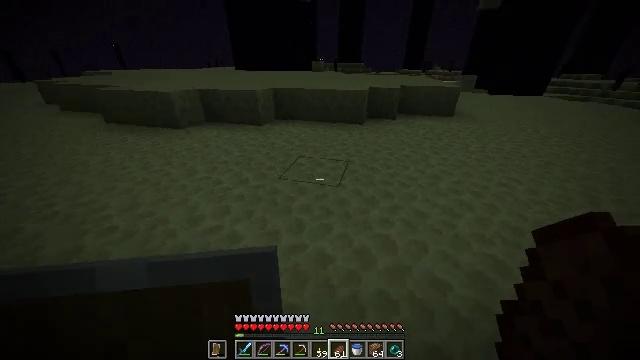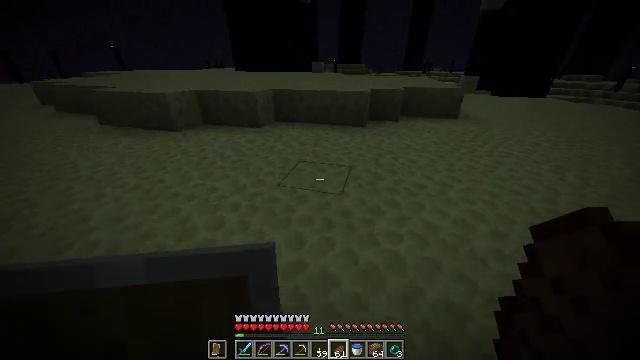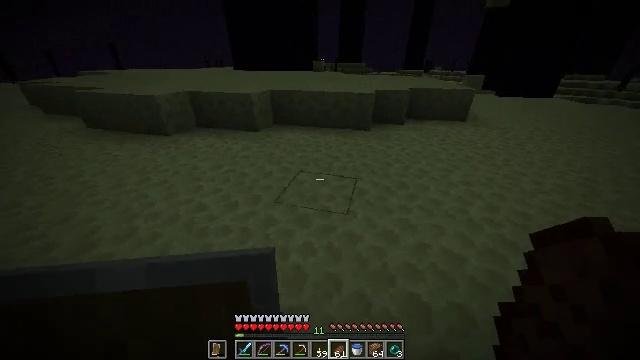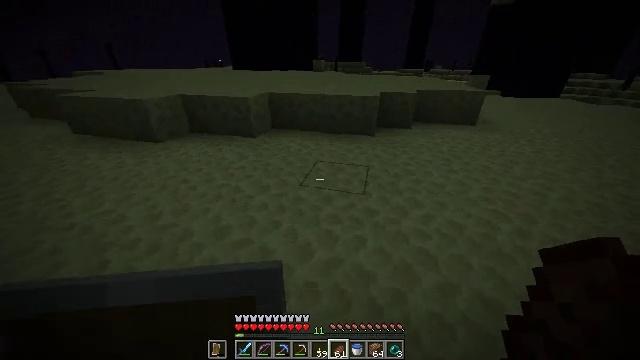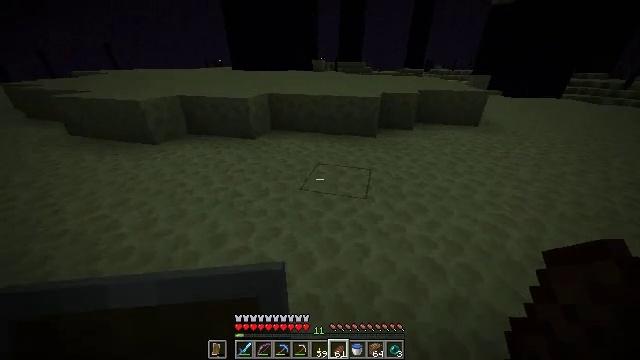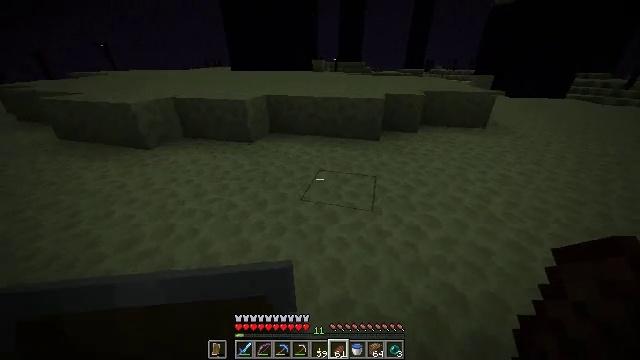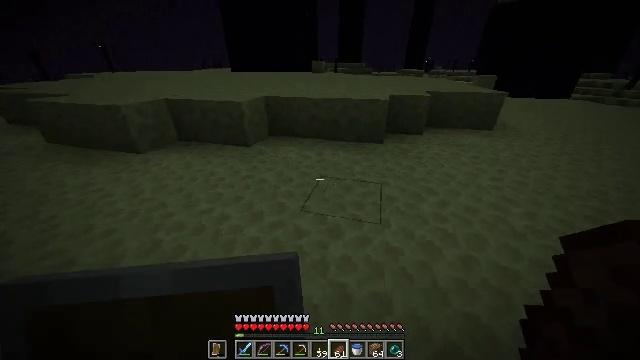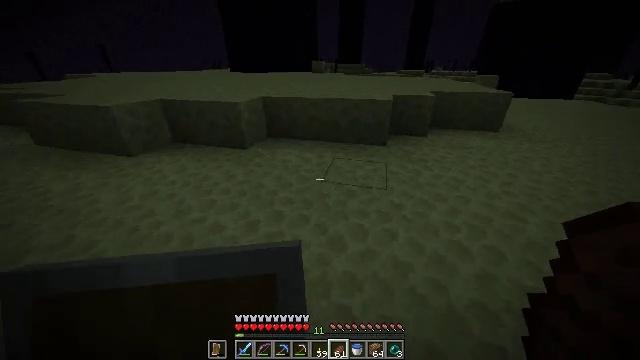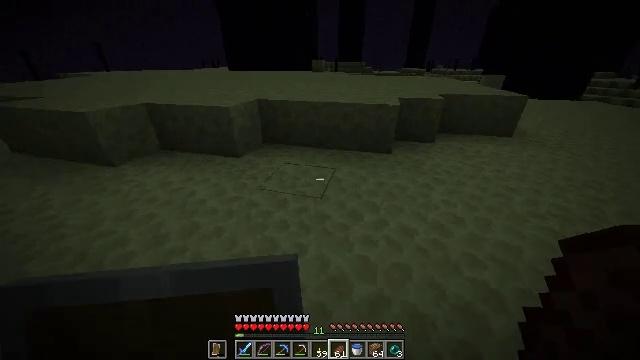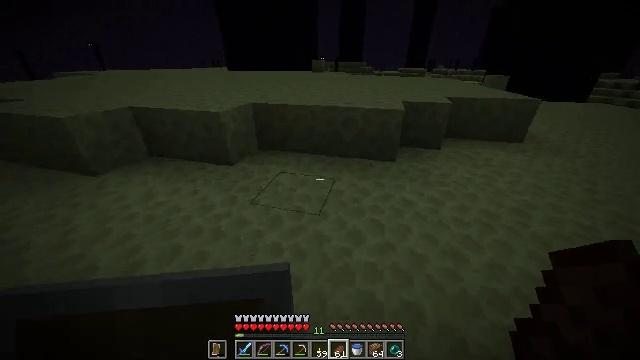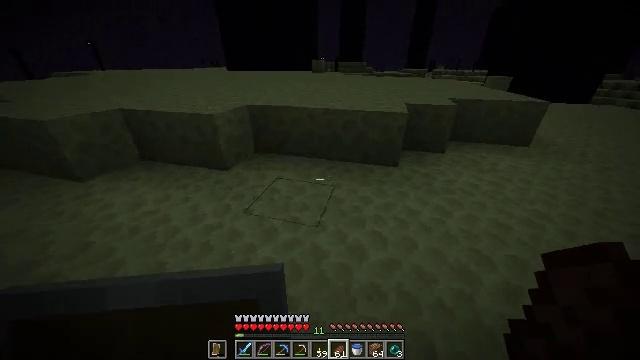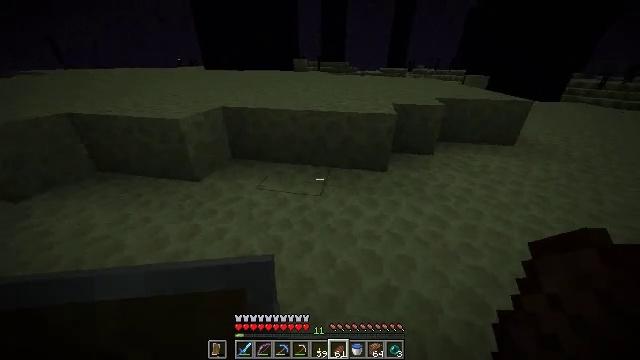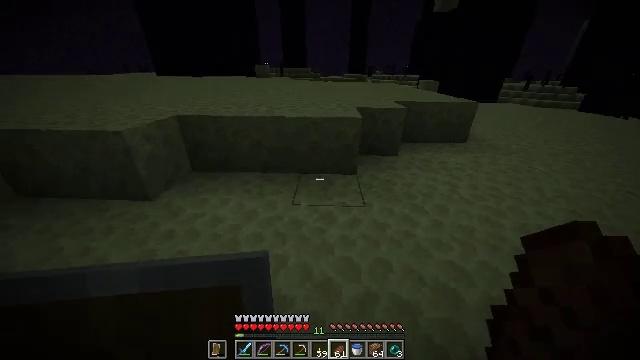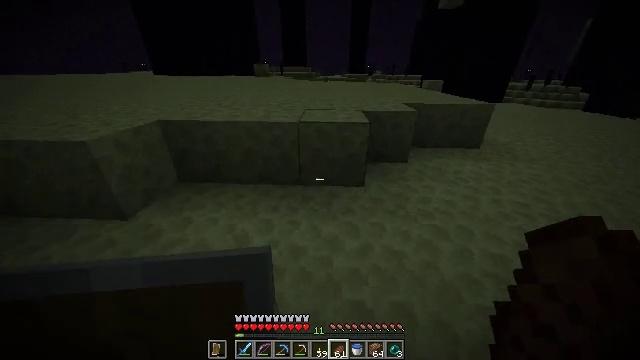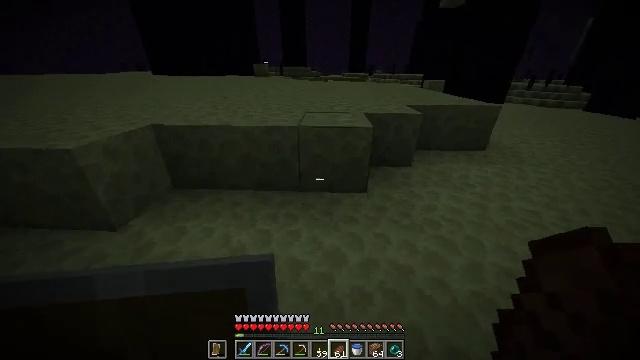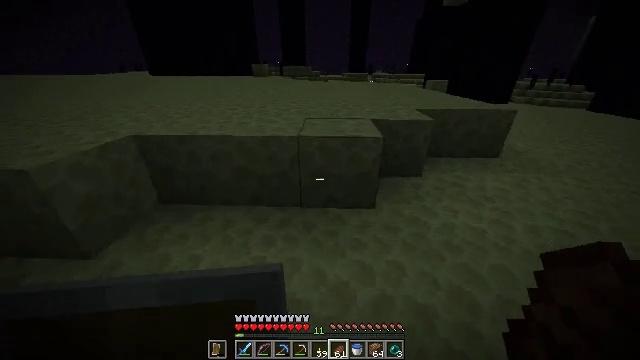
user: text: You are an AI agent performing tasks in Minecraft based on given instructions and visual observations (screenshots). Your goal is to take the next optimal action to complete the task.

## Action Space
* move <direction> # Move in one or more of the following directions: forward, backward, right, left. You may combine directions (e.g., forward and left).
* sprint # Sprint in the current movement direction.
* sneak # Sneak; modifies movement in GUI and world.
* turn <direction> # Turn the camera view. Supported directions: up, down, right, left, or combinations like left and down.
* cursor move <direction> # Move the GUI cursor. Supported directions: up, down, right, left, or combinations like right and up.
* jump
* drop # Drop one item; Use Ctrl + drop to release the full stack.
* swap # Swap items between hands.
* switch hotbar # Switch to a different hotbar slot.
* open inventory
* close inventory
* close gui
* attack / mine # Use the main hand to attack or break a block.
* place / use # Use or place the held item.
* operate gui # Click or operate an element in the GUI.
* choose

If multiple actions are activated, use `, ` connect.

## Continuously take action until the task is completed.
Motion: motion action
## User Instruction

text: Mine the end stone in the End dimension.
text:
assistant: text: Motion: move forward
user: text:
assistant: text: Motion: move forward
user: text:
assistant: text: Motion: move forward
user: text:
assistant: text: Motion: move forward
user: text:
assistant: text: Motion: move forward
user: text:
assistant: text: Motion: move forward
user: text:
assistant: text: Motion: move forward
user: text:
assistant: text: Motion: move forward
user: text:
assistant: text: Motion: move forward
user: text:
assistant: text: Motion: move forward
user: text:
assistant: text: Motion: move forward, turn right
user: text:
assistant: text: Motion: move forward, turn right and up
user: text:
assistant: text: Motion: move forward
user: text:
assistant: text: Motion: move forward
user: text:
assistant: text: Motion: move forward
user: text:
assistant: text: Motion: move forward, jump
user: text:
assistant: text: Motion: move forward, jump
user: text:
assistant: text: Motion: move forward, jump
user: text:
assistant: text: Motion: move forward, jump
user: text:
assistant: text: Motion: move forward, jump
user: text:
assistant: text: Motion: move forward
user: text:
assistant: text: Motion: move forward
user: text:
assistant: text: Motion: move forward
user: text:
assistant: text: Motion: move forward
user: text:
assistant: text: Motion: move forward
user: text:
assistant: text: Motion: move forward
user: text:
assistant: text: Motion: move forward, turn right and down
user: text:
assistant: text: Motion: move forward, turn right and down
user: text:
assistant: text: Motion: move forward, turn right
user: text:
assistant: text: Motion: move forward, turn right